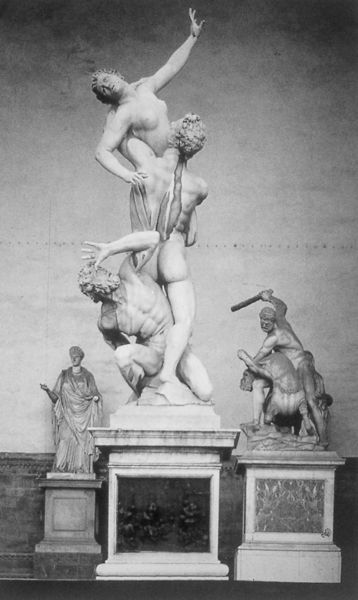
Titel: Raub der Sabinerin
Künstler: Giovanni da Bologna
Standort: Florenz, Piazza della Signoria, Loggia dei Lanzi (EU - I - Toskana)
Schlagwörter: gruppe, kampf, mann, nackt, weiß, frauen, bewegung, frau, marmor, männer, bart, sockel, stein, drei, skulptur, statue, relief, italien, figuren, plastik, podest, raub, rom, villa, skulpturen, statuen, dynamisch, florenz, figura serpentinata, der, antikisch, skultpur, antikisiert, bernini, vergewaltigung, sabinerinnen, 3, sweiß